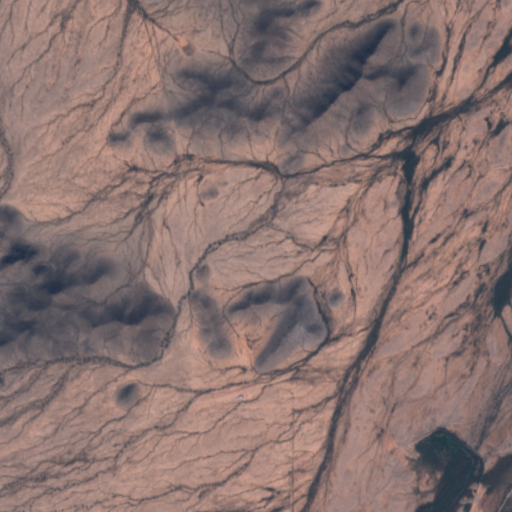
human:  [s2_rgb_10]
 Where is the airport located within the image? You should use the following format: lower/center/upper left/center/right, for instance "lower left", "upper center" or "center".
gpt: The airport is located in the lower center of the image.
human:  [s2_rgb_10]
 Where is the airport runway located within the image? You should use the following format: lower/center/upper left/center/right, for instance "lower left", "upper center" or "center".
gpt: The airport runway is located in the lower center of the image.
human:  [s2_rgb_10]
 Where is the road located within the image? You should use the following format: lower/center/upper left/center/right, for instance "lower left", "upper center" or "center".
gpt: The road is located in the lower right of the image.
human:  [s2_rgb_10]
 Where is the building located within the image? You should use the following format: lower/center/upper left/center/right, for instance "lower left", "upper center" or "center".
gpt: The building is located in the lower center of the image.
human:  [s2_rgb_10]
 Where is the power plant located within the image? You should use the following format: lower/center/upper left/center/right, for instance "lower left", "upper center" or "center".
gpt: There is no power plant in the image.